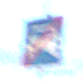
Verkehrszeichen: EndeKraftfahrstrasse
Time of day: SunriseSunset
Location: Outdoor (Nature)
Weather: PartlyCloudy
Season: NotSpecified
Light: Natural